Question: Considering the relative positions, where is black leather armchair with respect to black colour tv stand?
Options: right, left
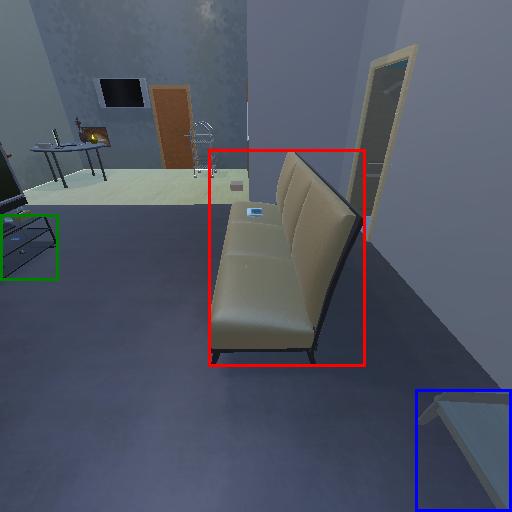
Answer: right